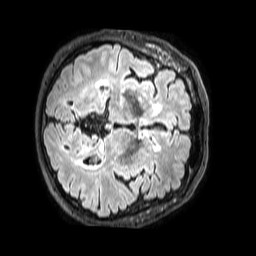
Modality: FLAIR
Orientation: axial
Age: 69
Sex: male
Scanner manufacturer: philips
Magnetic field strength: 3 T
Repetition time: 4.8 s
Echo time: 0.2926 s